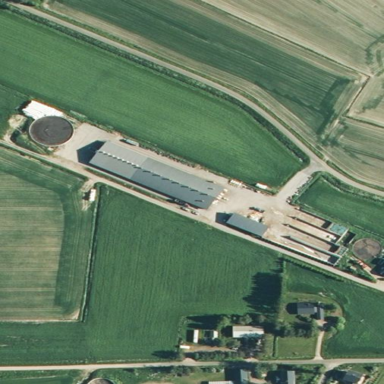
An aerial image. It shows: Farmyard area.